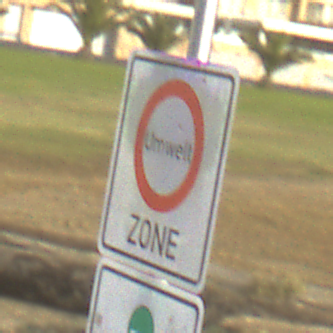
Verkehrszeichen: BeginnUmweltzone
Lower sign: FreistellungVomVerkehrsverbot3
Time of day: MorningAfternoon
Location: Outdoor (Suburban)
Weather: PartlyCloudy
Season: NotSpecified
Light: Natural